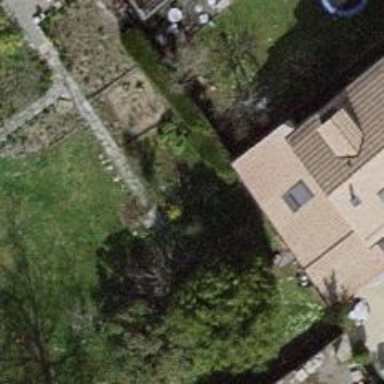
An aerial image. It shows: View of roof of building.